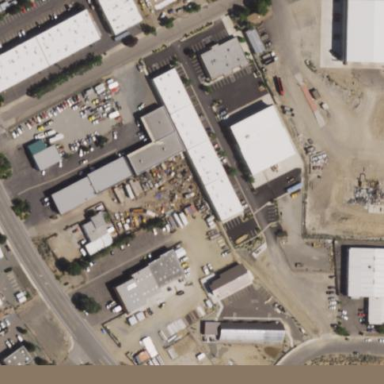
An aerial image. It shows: Commercial building.